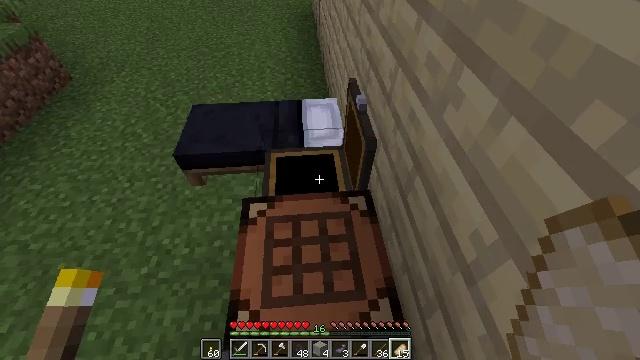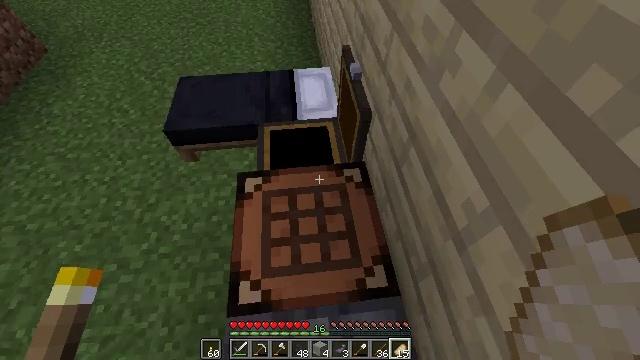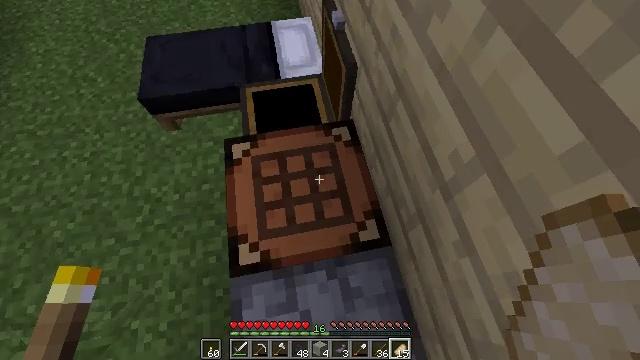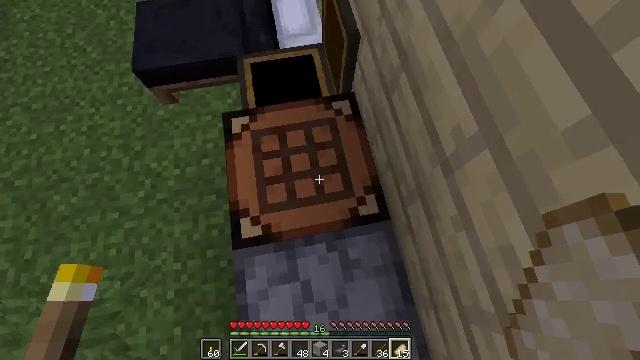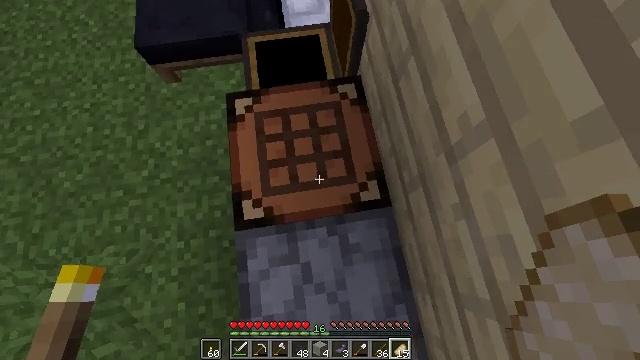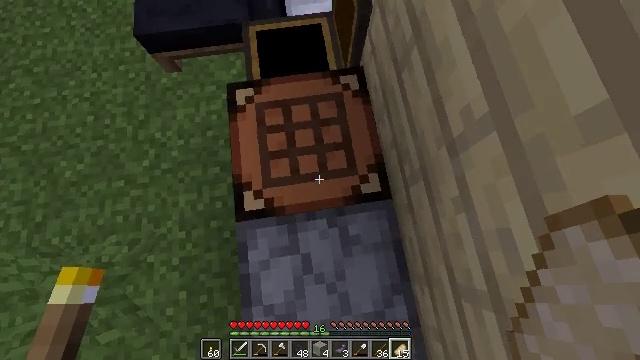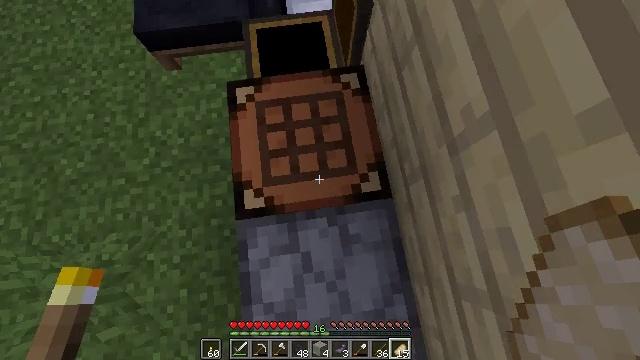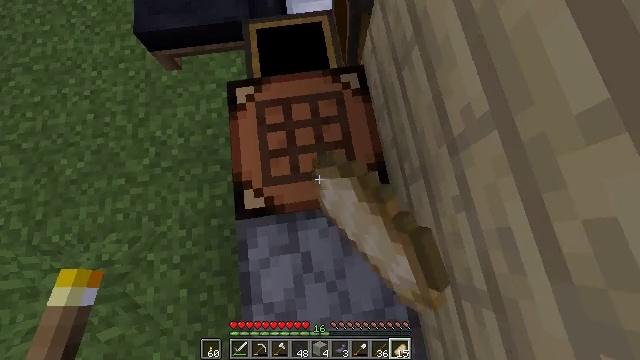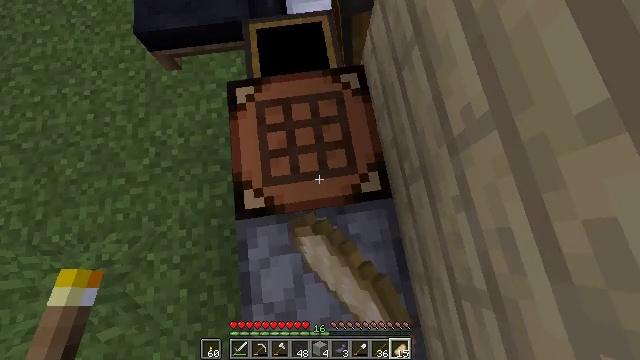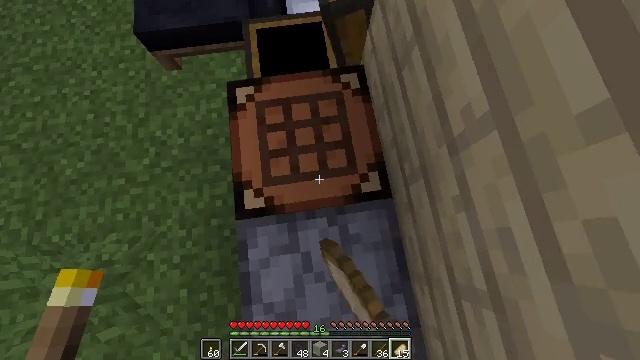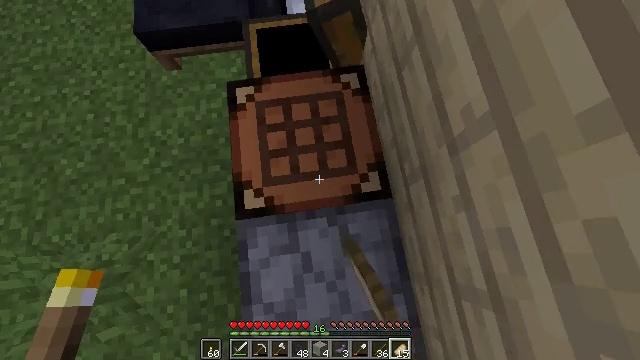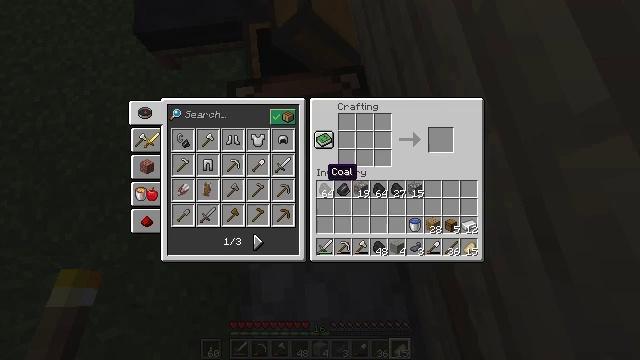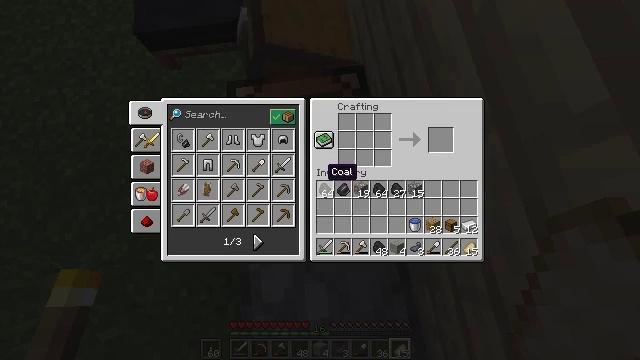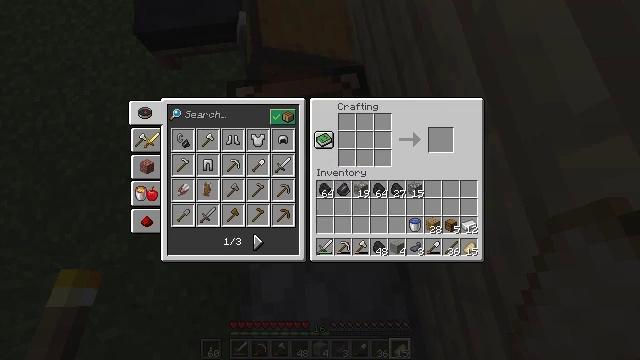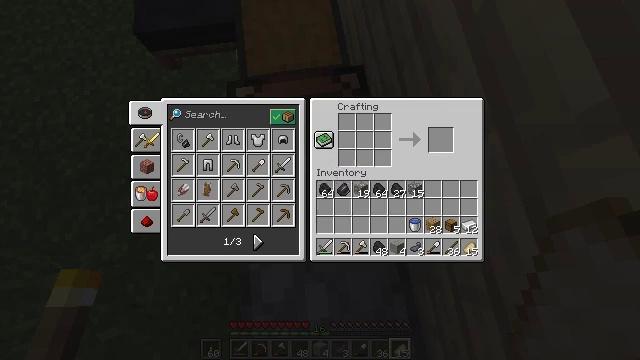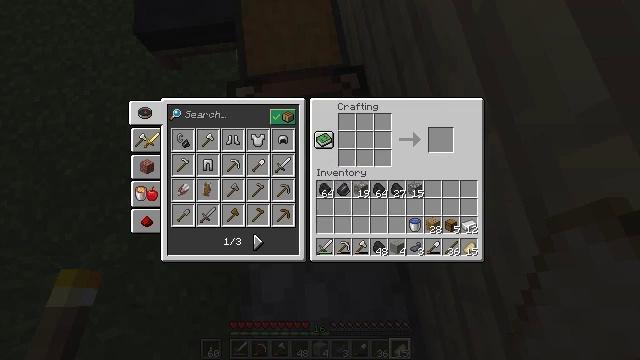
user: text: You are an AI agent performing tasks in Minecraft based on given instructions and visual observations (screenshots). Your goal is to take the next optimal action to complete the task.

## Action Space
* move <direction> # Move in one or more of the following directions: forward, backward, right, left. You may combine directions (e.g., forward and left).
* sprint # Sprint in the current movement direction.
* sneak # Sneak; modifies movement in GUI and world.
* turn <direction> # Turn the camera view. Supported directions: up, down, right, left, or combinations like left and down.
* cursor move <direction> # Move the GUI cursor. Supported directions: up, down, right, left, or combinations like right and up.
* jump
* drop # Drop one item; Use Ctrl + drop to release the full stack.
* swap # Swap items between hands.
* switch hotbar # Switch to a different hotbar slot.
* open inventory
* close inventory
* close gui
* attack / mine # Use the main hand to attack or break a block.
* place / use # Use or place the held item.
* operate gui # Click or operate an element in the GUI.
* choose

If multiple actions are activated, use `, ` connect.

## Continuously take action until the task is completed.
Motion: motion action
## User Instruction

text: Open the crafting table interface and craft a light gray bed.
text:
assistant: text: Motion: turn right and down
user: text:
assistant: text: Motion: turn right and down
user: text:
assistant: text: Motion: turn down
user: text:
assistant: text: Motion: turn left and down
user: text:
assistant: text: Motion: turn down
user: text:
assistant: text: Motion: use / place
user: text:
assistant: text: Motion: use / place
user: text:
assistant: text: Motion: use / place
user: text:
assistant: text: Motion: no_op
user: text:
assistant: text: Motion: no_op
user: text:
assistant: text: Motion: no_op
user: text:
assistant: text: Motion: no_op
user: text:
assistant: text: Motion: no_op
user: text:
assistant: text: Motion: no_op
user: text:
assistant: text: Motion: no_op
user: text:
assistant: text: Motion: turn left
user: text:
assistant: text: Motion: no_op
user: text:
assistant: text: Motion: no_op
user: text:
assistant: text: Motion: no_op
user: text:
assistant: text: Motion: no_op
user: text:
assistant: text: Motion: turn left
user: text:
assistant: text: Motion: turn left and down
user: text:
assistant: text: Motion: turn left and down
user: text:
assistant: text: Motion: turn down
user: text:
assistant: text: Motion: no_op
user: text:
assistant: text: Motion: no_op
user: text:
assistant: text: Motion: no_op
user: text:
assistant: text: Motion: no_op
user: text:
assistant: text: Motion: no_op
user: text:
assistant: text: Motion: attack / mine